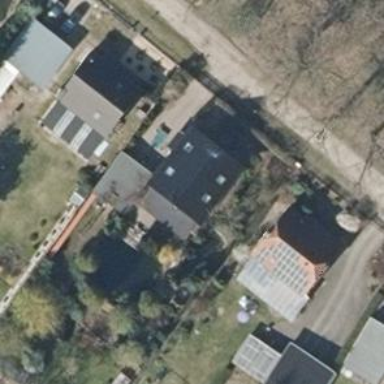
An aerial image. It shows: House with flat dark grey roof.